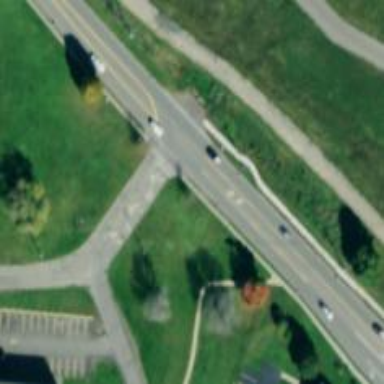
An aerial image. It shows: Uncontrolled road crossing.